Field crop: maize
Growth stage: 1
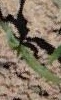
Species: maize